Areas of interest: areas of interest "Commercial service"
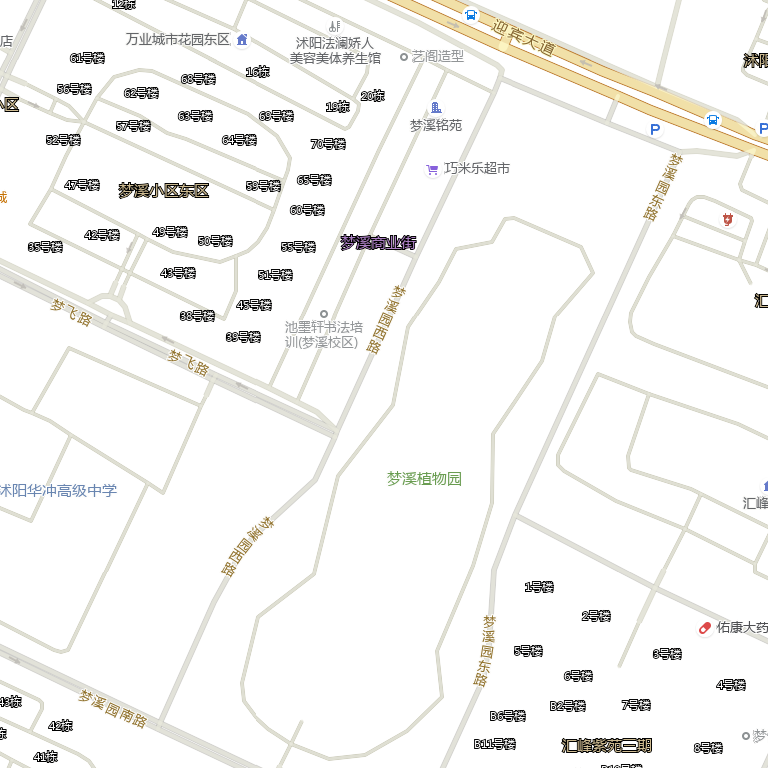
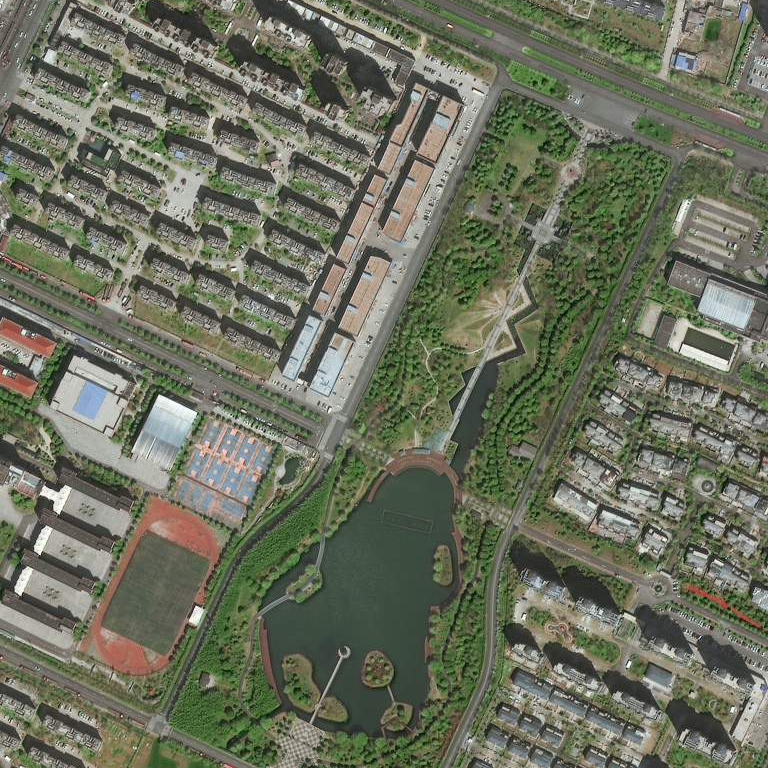